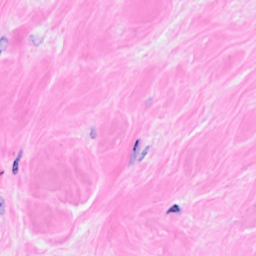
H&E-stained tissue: Breast